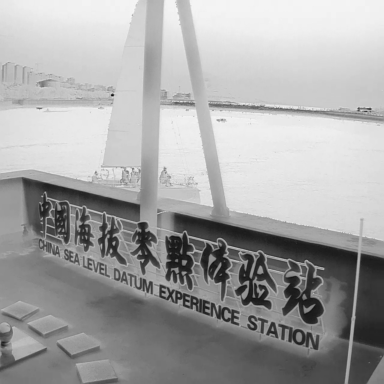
There are two objects shown in the infrared image, including a sailboat, and a bulk_carrier.